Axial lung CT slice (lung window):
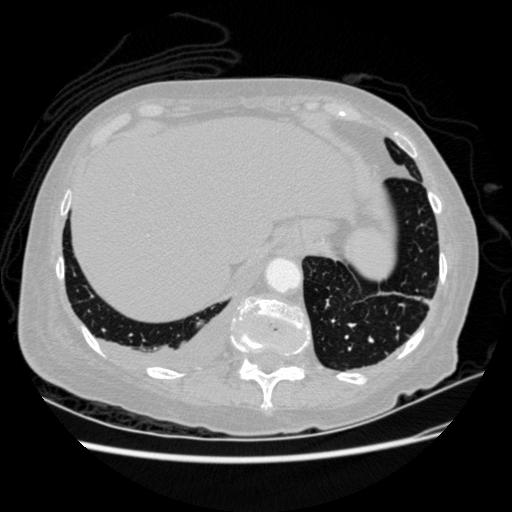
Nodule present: no